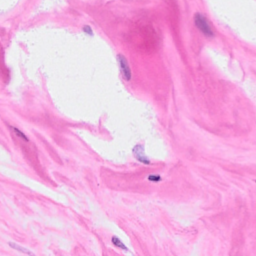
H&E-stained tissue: Breast